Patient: sex M, age 72
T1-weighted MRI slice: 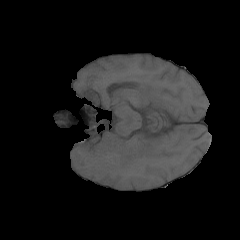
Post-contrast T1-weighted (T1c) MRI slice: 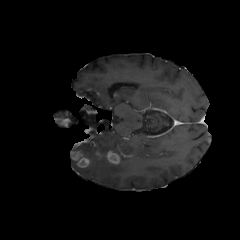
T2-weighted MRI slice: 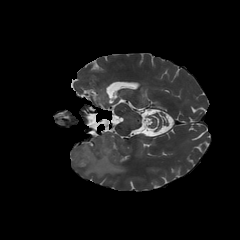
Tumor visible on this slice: yes
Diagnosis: Glioblastoma, IDH-wildtype
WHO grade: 4